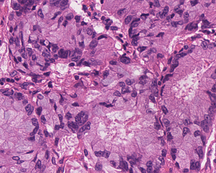
Tumor epithelial tissue: yes
Tumor-associated stroma tissue: yes
Normal tissue: no